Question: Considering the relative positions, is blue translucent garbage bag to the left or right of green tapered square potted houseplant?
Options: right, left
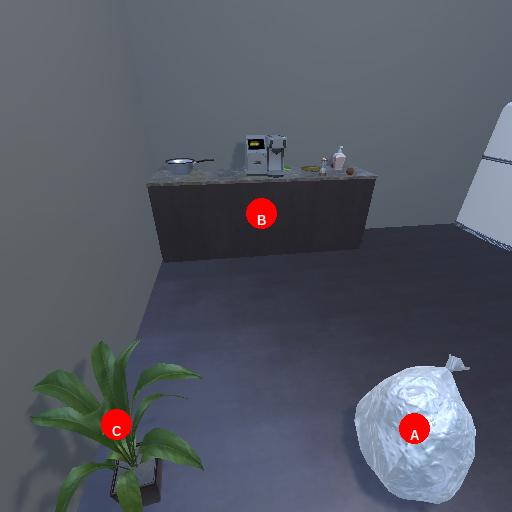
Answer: right